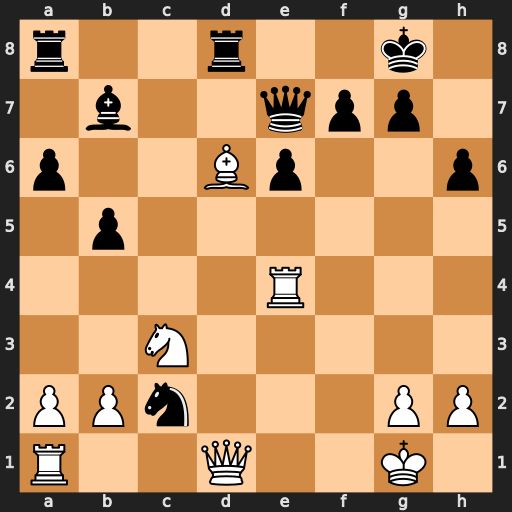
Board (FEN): r2r2k1/1b2qpp1/p2Bp2p/1p6/4R3/2N5/PPn3PP/R2Q2K1
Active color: w
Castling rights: -
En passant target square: -
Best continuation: Bxe7 Rxd1+ Rxd1 Bxe4 Nxe4